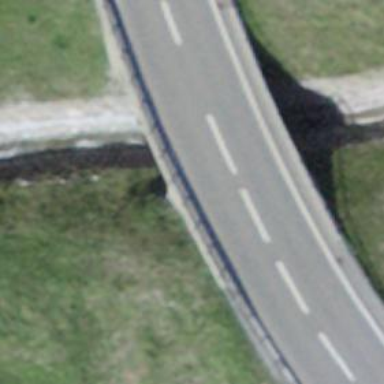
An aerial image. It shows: Secondary road bridge with asphalt surface and no sidewalk.